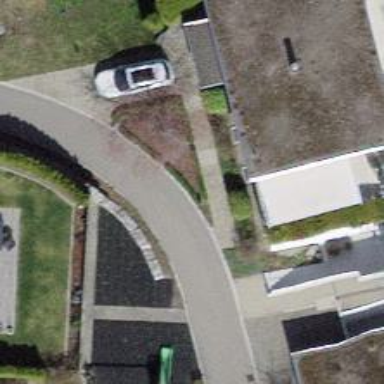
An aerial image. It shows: Smooth asphalt road in residential area.